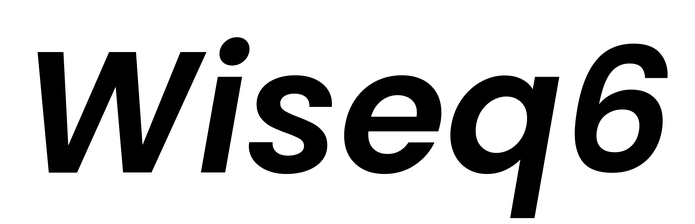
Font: Poppins-SemiBoldItalic